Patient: sex M, age 62
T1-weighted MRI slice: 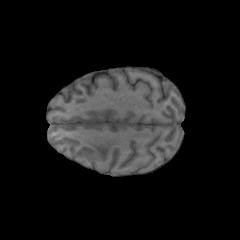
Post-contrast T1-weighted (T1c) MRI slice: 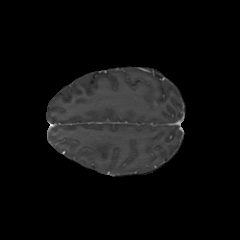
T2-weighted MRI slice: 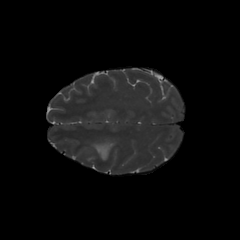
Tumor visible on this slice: yes
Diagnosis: Glioblastoma, IDH-wildtype
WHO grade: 4